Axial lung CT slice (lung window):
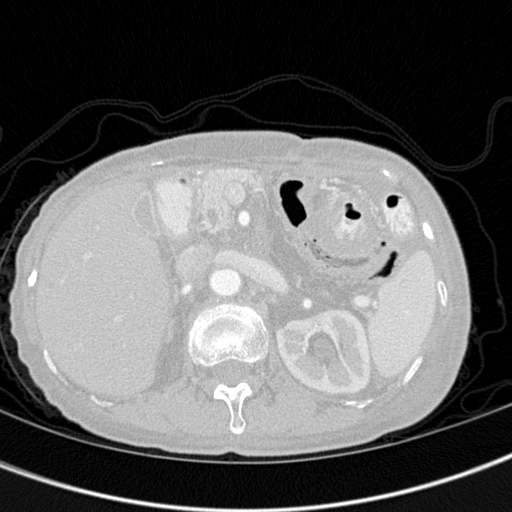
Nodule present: no